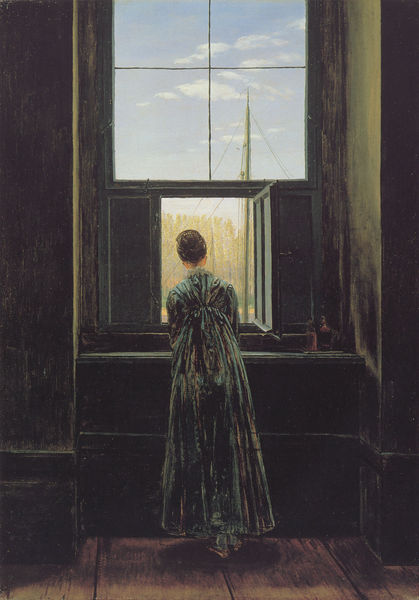
Titel: Frau am Fenster
Künstler: Caspar David Friedrich
Standort: Berlin
Institution: Alte Nationalgalerie
Schlagwörter: blau, dunkel, himmel, kopf, meer, schatten, weiß, wolken, bäume, gelb, grün, impressionismus, mädchen, braun, fenster, frau, frisur, glas, haar, holz, kleid, licht, raum, rücken, schwarz, zimmer, ausblick, blick, dame, gürtel, haus, rot, weg, wolke, rock, schleife, wand, arme, falten, kleidung, knoten, rahmen, stehen, innenraum, pappeln, brücke, einsam, gewässer, sonne, boden, gold, haare, interieur, stehend, innen, tochter, boot, fensterläden, kahn, aussicht, schürze, dutt, rückenansicht, schiff, segel, segelboot, düster, fußboden, parkett, schuhe, mast, segelschiff, mauer, tag, hof, laden, läden, dielen, hafen, masten, friedrich, romantik, diele, holzboden, monet, manet, allein, warten, wände, nische, fensterladen, offen, hinten, rückenfigur, scheibe, romantisch, abstützen, fensterbank, fensterbrett, balu, caspar david friedrich, kersting, drinnen, deutsche romantik, david, fritz, schwelle, segelmasten, wandverkleidung, uhde, caspar, raus, anlehnend, fensterlade, schauend, ausblich, c.d.f., düsterä, romantische rückenfigur, rückenbild